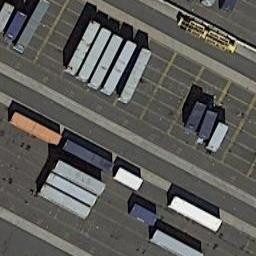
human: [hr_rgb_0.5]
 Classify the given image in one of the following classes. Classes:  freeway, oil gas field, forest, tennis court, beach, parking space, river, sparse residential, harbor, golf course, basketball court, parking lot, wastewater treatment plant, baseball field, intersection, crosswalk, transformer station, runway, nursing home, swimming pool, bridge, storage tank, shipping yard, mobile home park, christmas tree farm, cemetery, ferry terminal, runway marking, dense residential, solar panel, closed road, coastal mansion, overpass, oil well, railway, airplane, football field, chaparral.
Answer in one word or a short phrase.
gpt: shipping yard